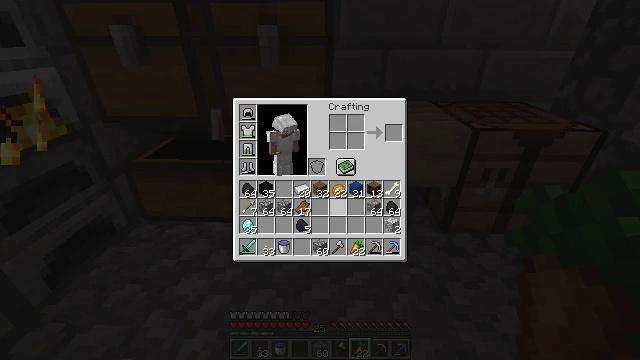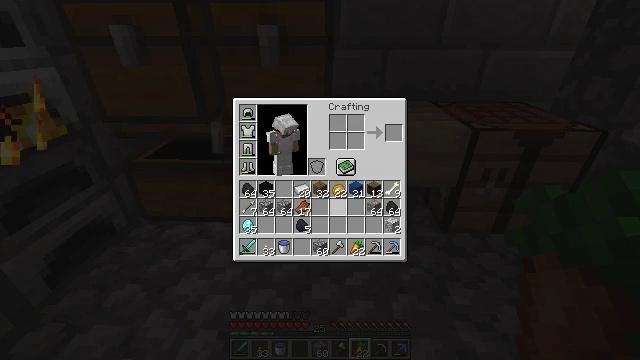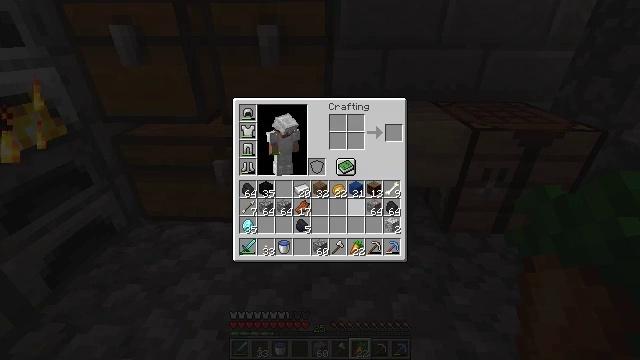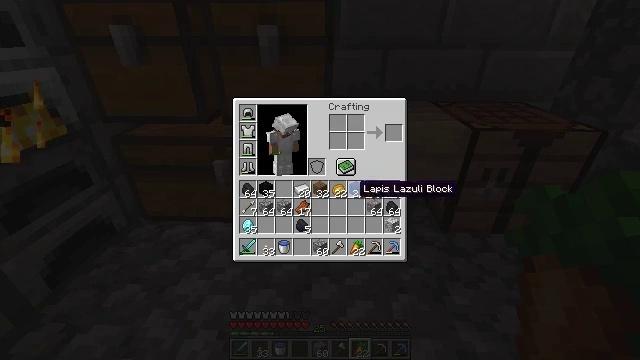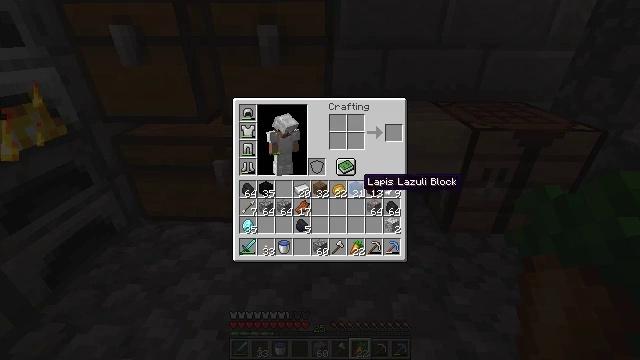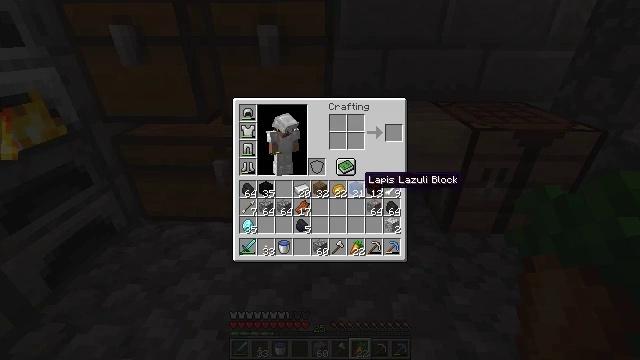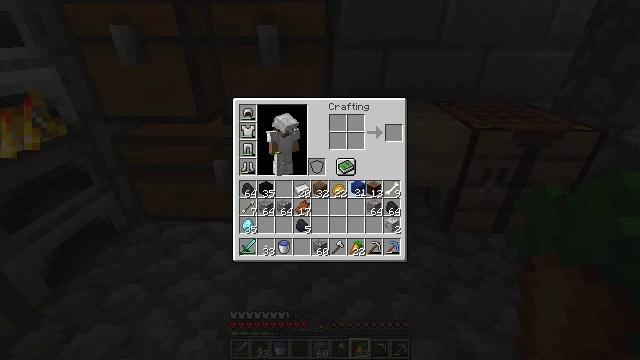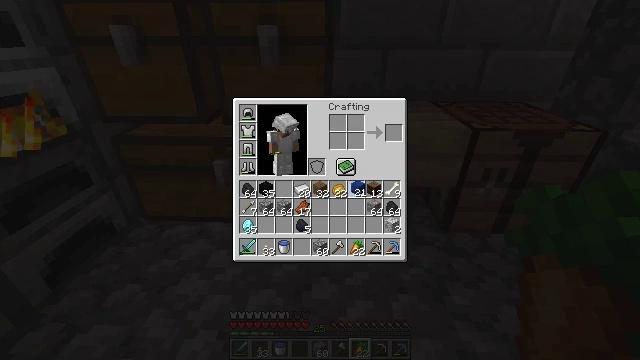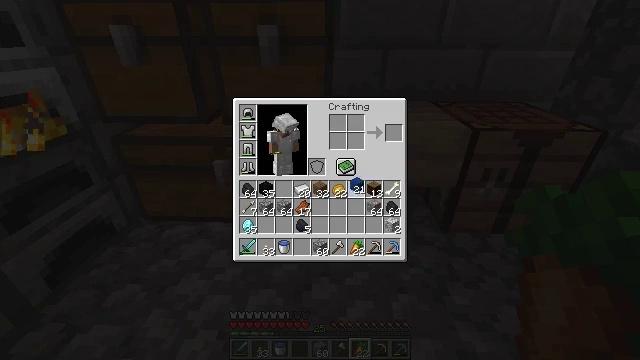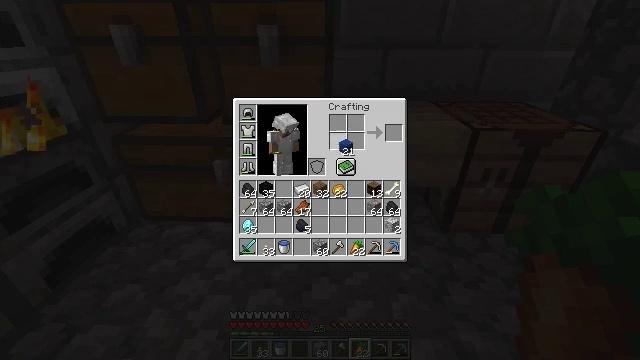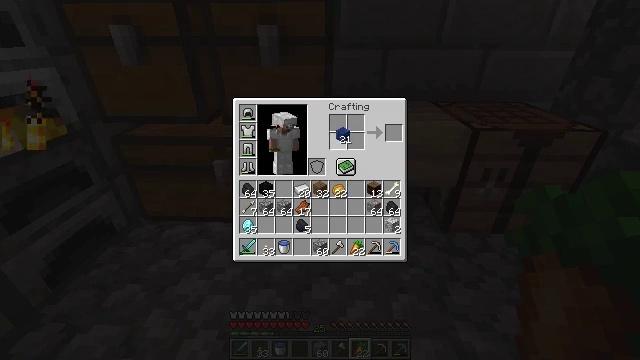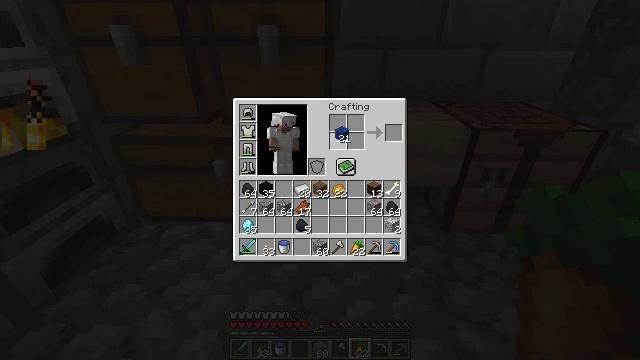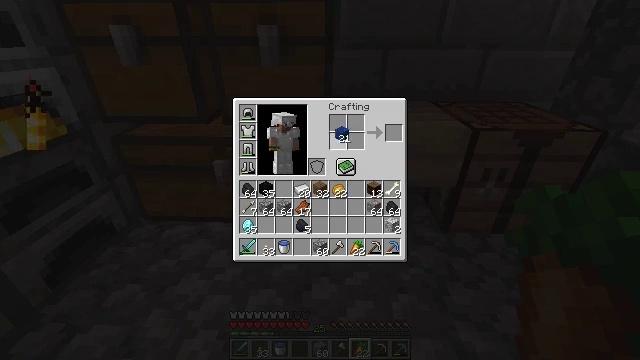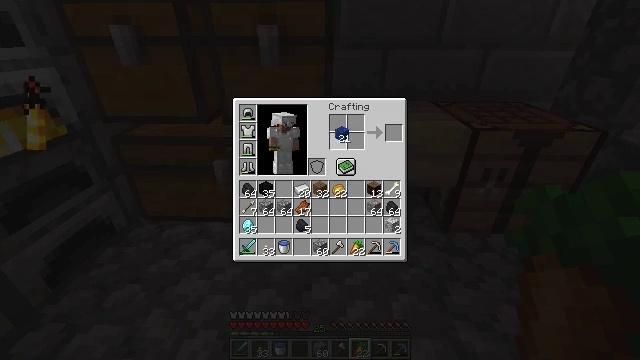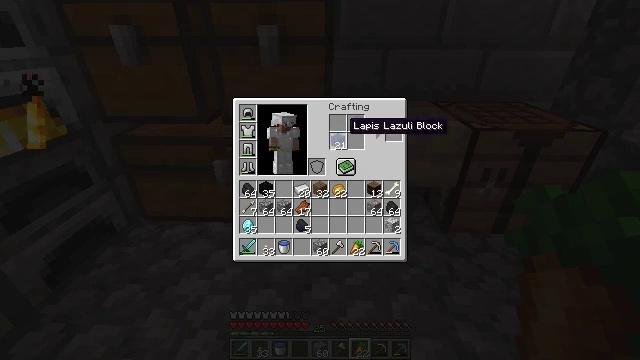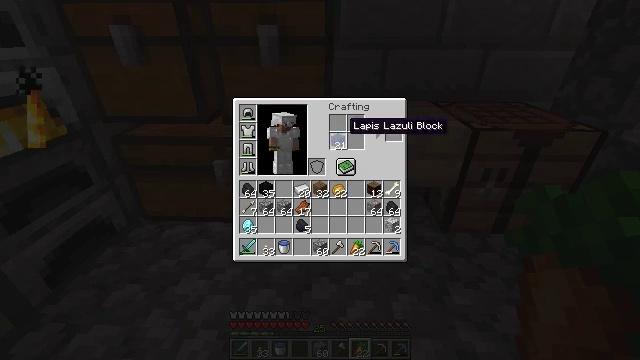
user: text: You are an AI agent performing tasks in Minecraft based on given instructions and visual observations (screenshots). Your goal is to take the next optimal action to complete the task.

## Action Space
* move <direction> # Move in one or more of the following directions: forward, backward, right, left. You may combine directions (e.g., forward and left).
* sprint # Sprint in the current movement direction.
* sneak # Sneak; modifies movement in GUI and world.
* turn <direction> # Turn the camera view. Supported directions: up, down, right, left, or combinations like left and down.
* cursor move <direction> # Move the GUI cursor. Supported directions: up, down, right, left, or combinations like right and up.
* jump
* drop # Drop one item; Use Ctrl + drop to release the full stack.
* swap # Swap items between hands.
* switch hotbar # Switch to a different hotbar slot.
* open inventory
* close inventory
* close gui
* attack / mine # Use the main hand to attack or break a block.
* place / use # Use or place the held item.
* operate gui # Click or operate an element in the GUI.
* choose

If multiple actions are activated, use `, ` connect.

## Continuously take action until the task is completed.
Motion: motion action
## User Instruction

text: Interact with a crafting table to get lapis lazuli.
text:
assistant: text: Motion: no_op
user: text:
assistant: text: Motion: no_op
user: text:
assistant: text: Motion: no_op
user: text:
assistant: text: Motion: cursor move up
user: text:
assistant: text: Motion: no_op
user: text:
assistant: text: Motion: operate gui
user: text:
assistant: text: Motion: operate gui
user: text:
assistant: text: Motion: operate gui
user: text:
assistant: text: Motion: cursor move left and up
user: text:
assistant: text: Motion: cursor move up
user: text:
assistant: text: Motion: operate gui
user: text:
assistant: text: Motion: operate gui
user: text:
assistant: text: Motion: operate gui
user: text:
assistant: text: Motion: no_op
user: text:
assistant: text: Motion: no_op
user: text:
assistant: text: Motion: no_op
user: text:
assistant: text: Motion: cursor move right
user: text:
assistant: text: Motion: cursor move right
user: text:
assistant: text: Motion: sneak, cursor move right
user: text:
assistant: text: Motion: sneak
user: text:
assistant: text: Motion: sneak
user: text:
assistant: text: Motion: sneak, operate gui
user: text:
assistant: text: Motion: sneak, operate gui
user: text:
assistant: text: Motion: sneak, operate gui
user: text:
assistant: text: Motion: sneak
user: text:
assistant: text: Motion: sneak
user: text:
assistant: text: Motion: sneak